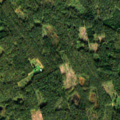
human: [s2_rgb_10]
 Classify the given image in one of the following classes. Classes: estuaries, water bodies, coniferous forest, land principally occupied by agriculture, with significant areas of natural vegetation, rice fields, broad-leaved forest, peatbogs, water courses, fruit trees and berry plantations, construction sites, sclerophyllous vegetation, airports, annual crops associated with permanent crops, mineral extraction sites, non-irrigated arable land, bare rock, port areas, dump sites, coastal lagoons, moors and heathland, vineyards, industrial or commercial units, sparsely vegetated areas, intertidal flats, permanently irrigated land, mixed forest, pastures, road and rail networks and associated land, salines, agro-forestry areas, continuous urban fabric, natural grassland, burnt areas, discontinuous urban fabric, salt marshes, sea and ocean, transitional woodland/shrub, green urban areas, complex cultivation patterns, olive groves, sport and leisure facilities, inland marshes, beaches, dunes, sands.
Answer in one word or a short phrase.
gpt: coniferous forest, mixed forest, transitional woodland/shrub